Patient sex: F
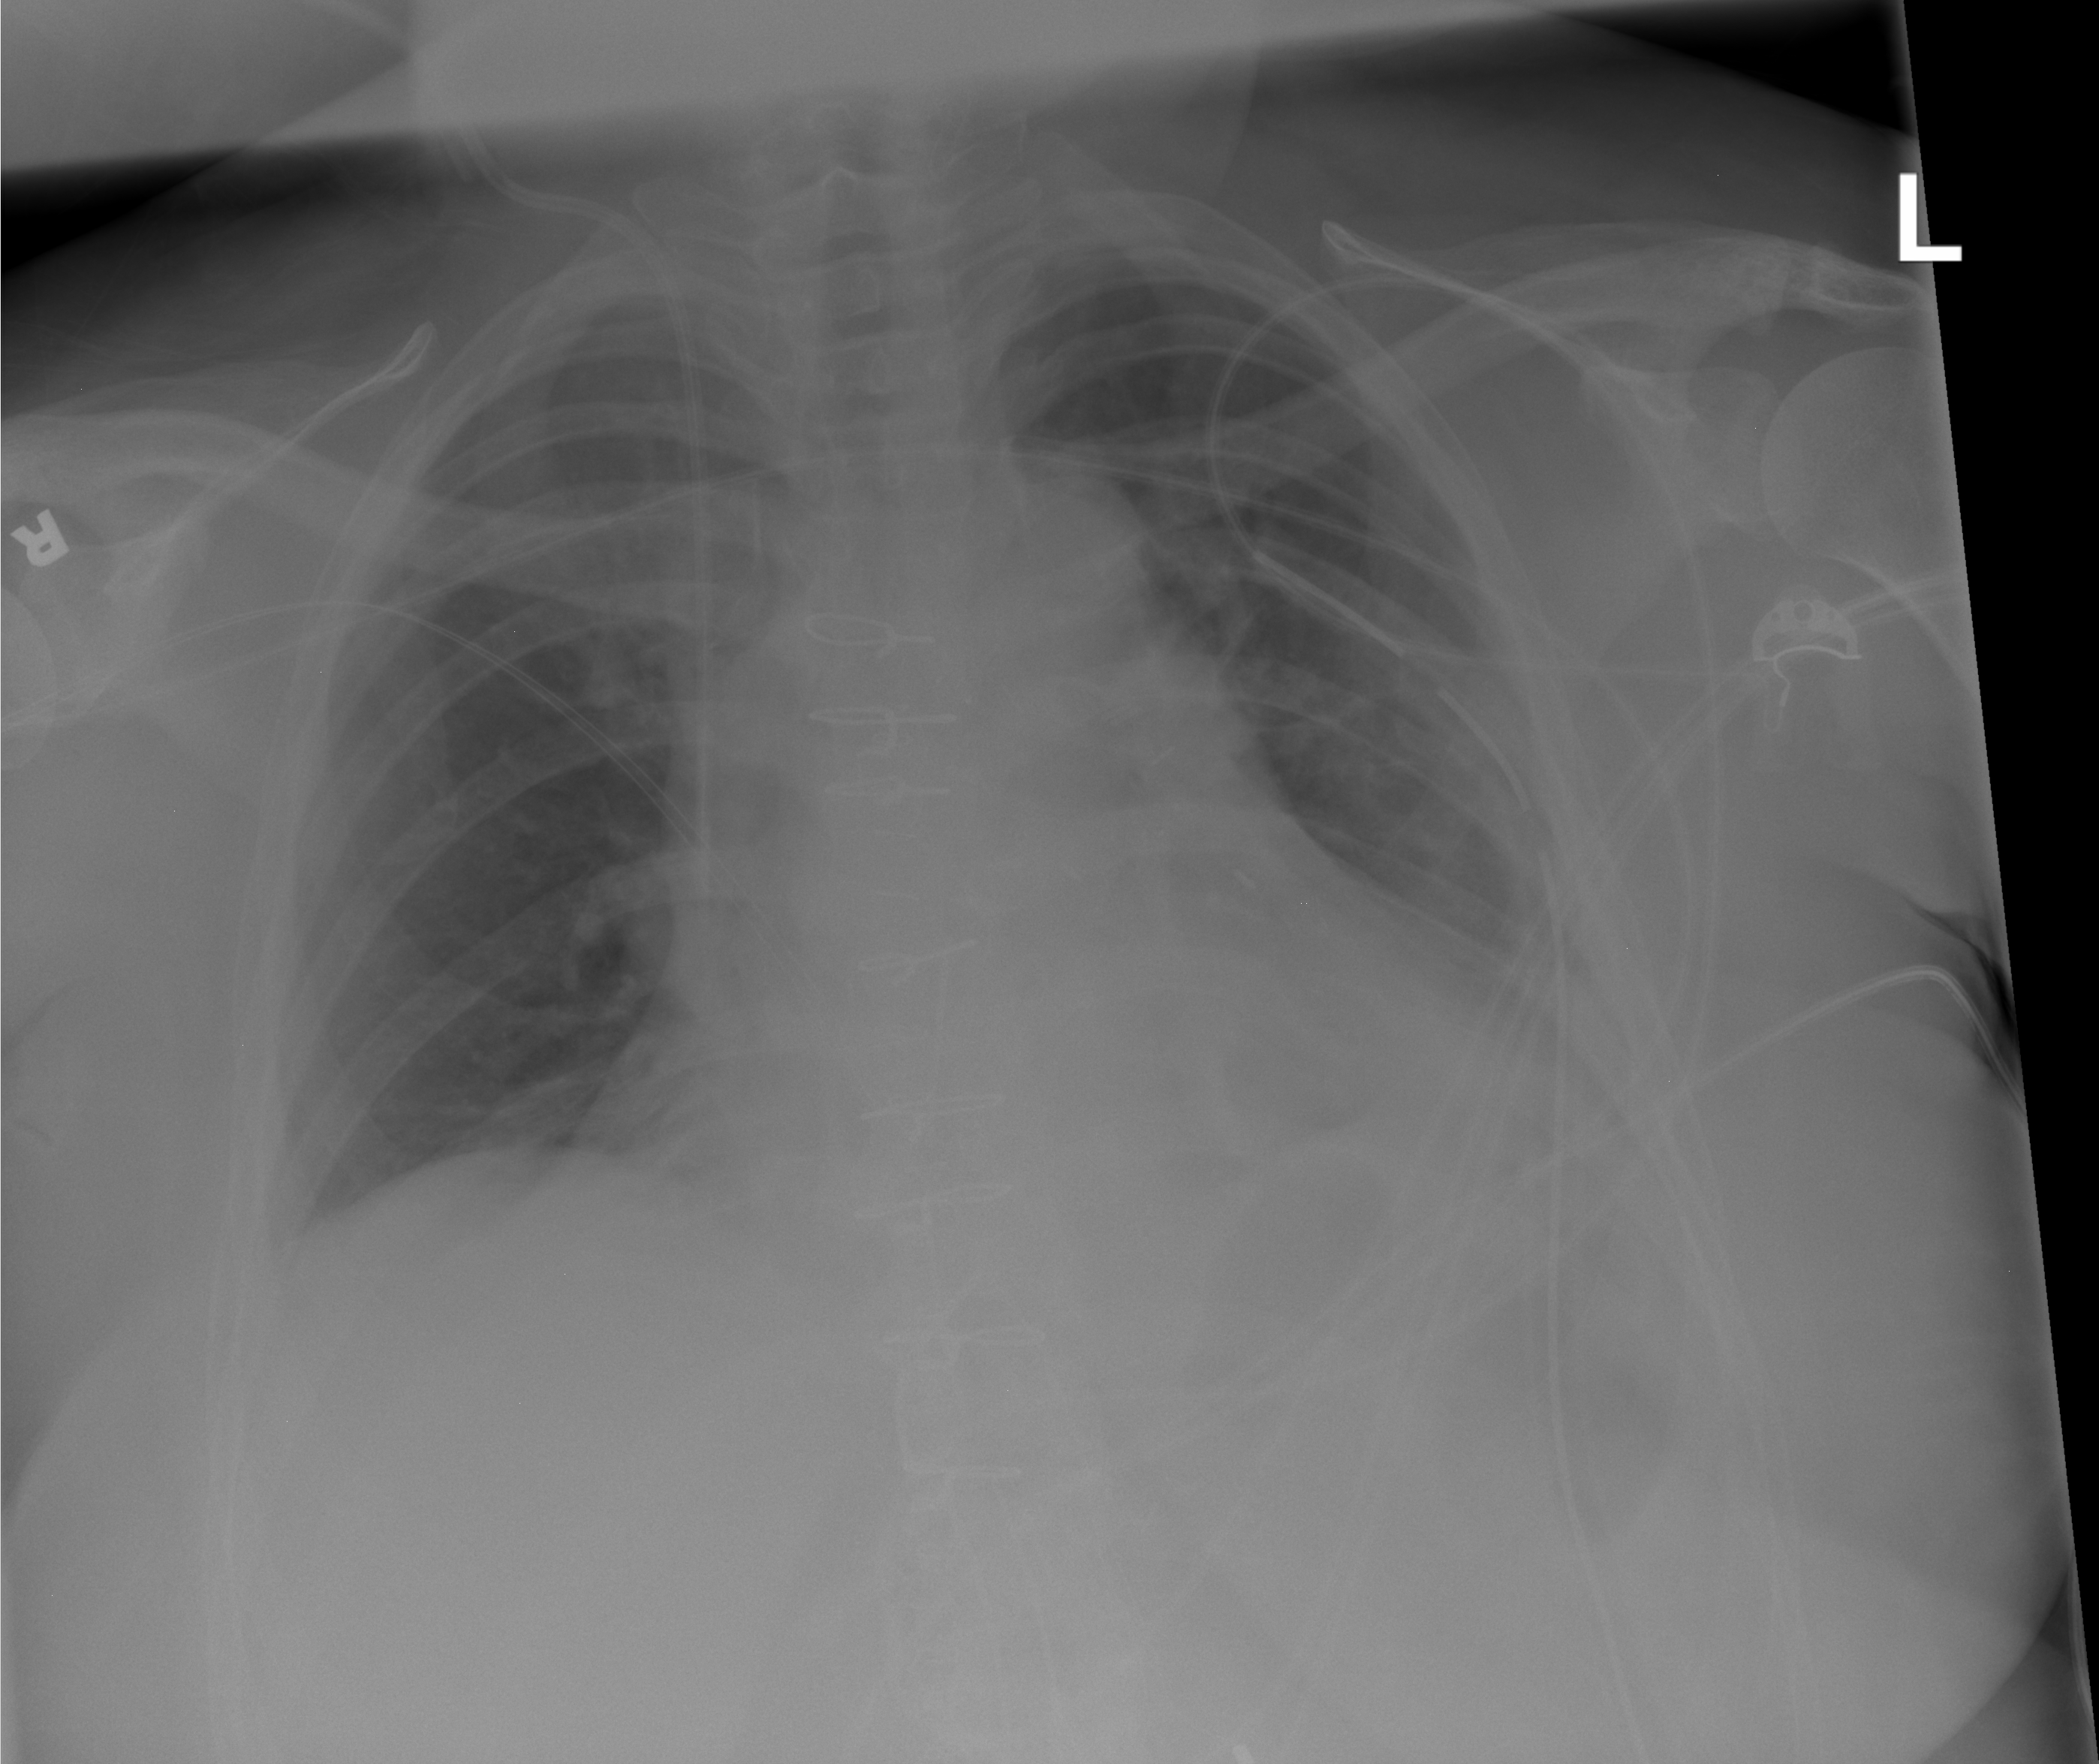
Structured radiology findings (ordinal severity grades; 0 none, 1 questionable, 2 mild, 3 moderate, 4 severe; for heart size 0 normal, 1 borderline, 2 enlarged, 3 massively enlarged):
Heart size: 1
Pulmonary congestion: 1
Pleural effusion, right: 0
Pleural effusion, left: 1
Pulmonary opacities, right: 0
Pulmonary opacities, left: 0
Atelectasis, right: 2
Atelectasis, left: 2